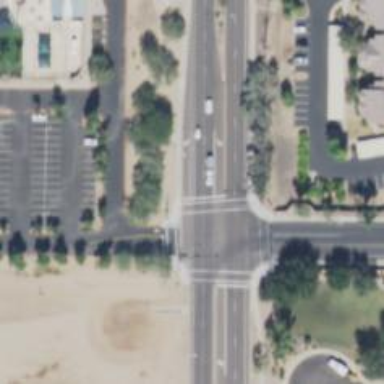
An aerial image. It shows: Solid stop line on the road.